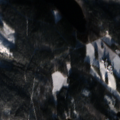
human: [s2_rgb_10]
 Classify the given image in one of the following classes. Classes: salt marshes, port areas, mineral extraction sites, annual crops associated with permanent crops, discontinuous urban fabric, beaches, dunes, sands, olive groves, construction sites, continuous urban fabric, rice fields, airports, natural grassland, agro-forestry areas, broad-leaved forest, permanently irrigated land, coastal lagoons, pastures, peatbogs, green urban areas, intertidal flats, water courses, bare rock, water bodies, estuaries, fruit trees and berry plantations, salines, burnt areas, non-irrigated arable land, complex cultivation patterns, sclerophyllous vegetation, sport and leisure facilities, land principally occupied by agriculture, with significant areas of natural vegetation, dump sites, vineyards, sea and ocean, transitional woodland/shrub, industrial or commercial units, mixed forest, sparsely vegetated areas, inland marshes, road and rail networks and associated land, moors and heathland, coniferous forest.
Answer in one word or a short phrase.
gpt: coniferous forest, mixed forest, water bodies